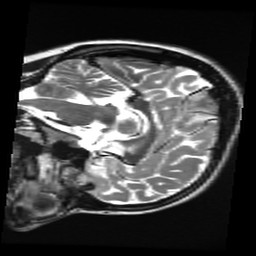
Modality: T2w
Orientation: sagittal
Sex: female
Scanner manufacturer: ge
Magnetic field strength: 3 T
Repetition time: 5 s
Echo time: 0.1015 s